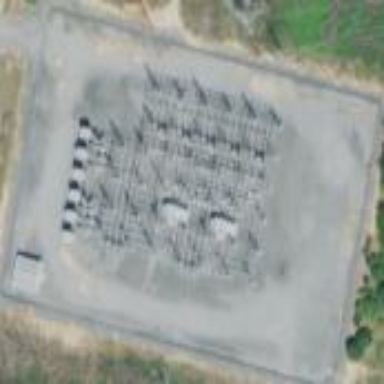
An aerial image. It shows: Fence surrounding compensation substation.